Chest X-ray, AP view. Patient: 66 years old, sex M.
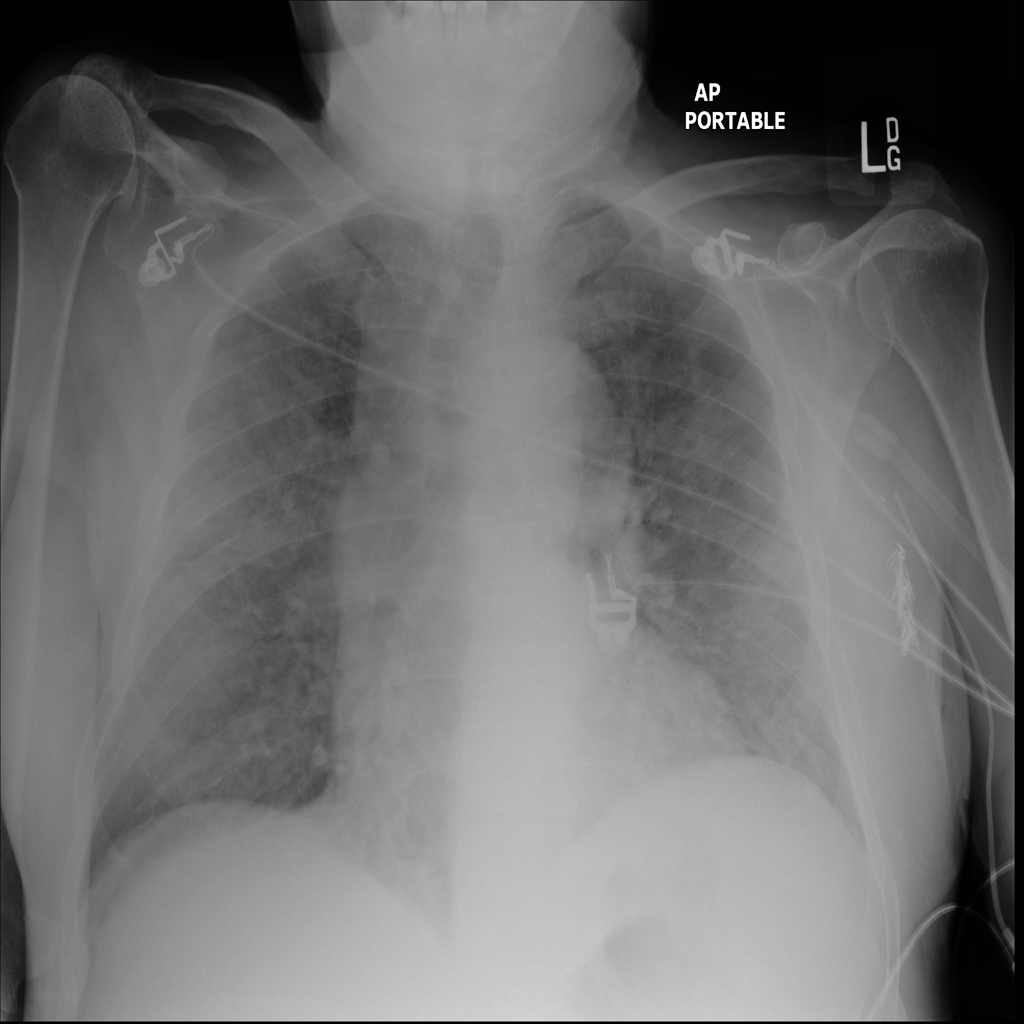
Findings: No Finding